Question: How can I convert this '7/3/2015 12:40:02 PM' to DateTime with format '"dd/MM/yyyy hh:mm:ss tt"' I have done like this:
'''
BreackEndTime = DateTime.ParseExact(configViewModel.EndPause, "dd/MM/yyyy hh:mm:ss tt", CultureInfo.InvariantCulture);
'''
But I always get
> String was not recognized as a valid DateTime.

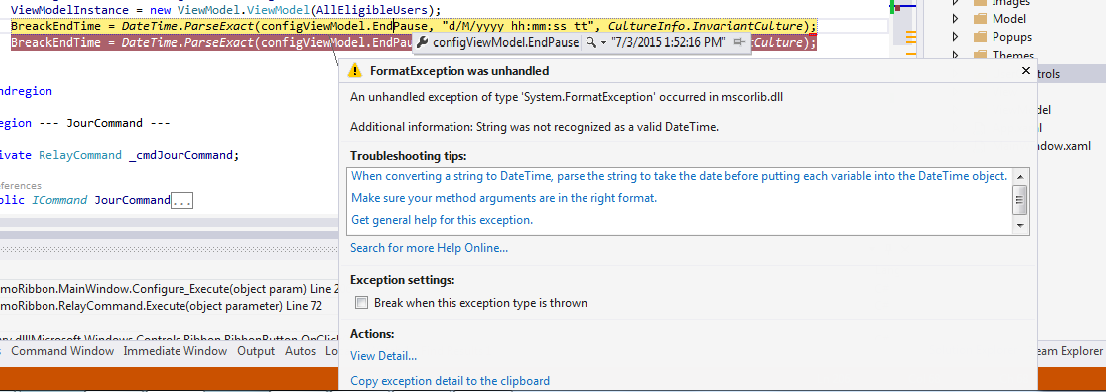
Answer: Since months and days can have a single digit use
'''
BreackEndTime = DateTime.ParseExact(configViewModel.EndPause, "d/M/yyyy hh:mm:ss tt", CultureInfo.InvariantCulture);
'''
<URL>
> The "M" custom format specifier represents the month as a number from
1 through 12 (or from 1 through 13 for calendars that have 13 months).
A single-digit month is formatted without a leading zero.
Since the hour can also have a single digit you have to use:
'''
DateTime.ParseExact("7/3/2015 1:52:16 PM", "d/M/yyyy h:mm:ss tt", CultureInfo.InvariantCulture);'
'''
... so '"d/M/yyyy h:mm:ss tt"' instead of '"d/M/yyyy hh:mm:ss tt"'. Note that the same applies to the minutes and seconds, if they also can have single digits use '"d/M/yyyy hⓂ️s tt"'. I hope you got the point now.